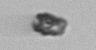
Label: detritus_transparent